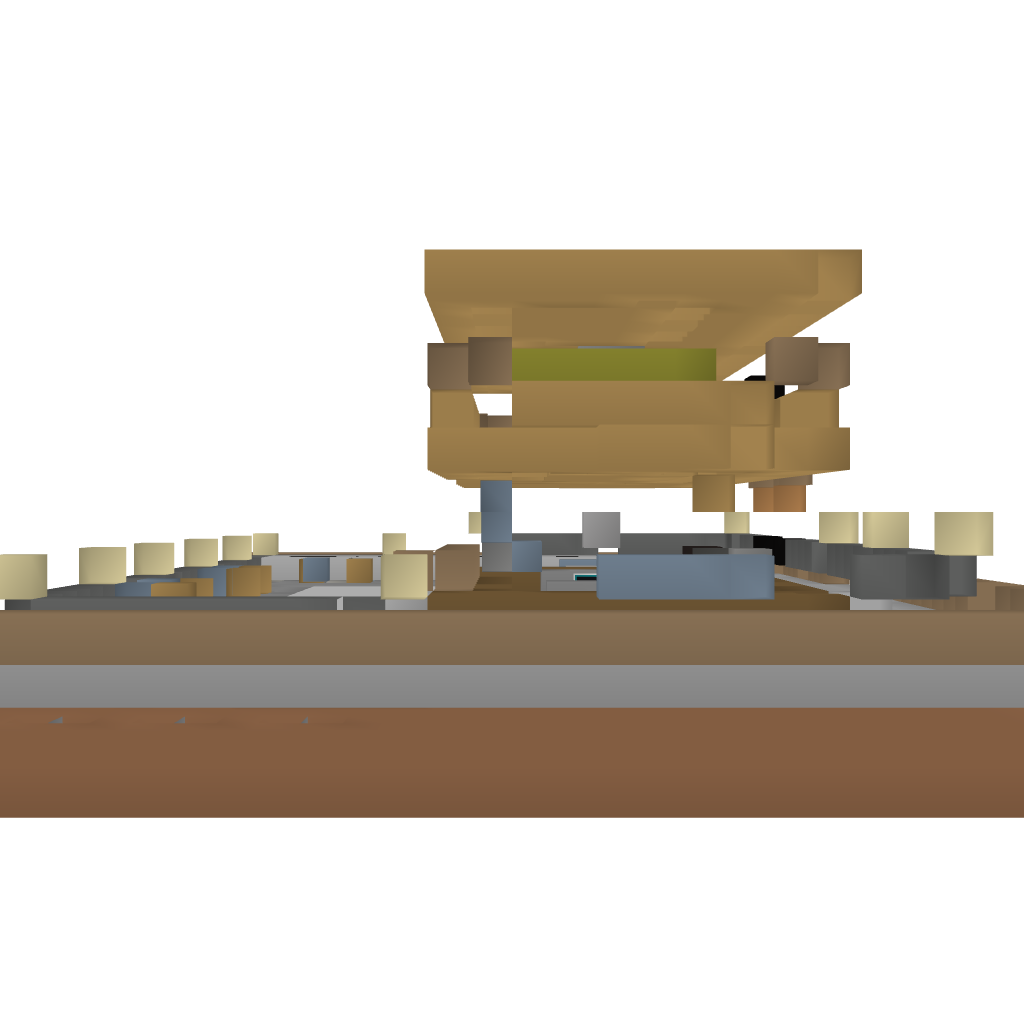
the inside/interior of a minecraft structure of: Simple House 02